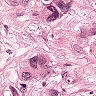
Metastatic tissue present: yes